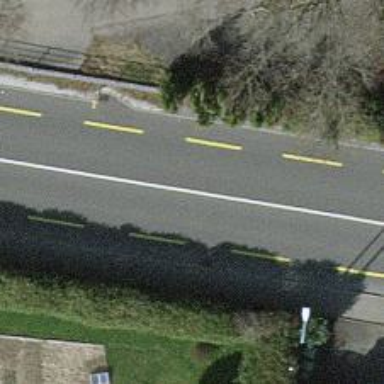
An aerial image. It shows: Secondary road with asphalt surface and dedicated cycle lane.